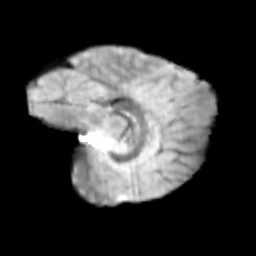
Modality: T2w
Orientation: sagittal
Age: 10
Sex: male
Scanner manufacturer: siemens
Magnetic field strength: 3 T
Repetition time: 3.8 s
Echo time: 0.07 s